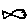
Label: fish